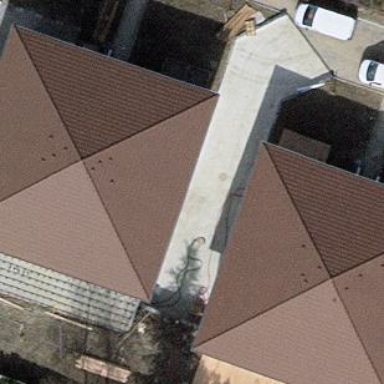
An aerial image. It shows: Apartments building with pyramidal roof.